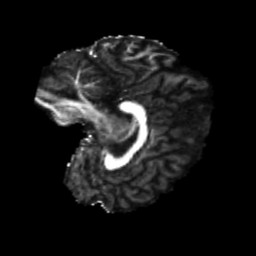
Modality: FA
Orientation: sagittal
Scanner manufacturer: siemens
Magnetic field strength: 3 T
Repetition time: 4 s
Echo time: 0.0594 s